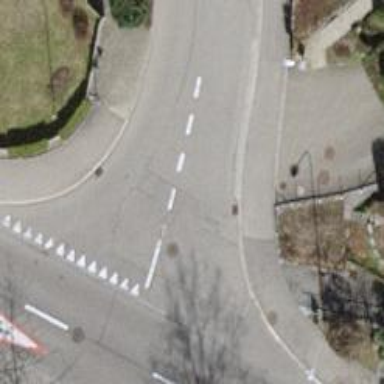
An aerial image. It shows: Unmarked road crossing.